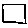
Label: square